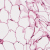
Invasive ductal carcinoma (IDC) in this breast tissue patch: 0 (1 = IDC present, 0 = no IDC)